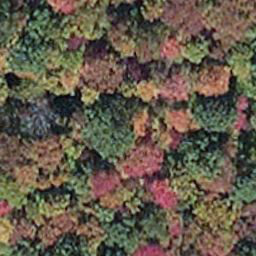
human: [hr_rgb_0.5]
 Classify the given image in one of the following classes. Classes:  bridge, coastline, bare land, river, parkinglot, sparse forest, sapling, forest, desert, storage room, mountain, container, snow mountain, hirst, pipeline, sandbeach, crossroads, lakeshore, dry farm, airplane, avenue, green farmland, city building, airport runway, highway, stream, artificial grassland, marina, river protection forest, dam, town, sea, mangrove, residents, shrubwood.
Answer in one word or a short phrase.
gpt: mangrove